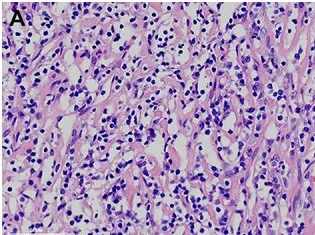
Apart from the cells with a bland appearance (A), some of the spindle cells demonstrate remarkably pleomorphism. The high power fields of the red square and the yellow square are corresponding to.
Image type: pathology (h&e)